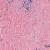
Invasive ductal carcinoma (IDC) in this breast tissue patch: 1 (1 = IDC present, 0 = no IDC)